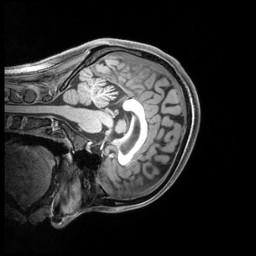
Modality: T1w
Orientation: sagittal
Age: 26
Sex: female
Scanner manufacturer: siemens
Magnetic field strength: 3 T
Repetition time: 2.4 s
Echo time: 0.00219 s